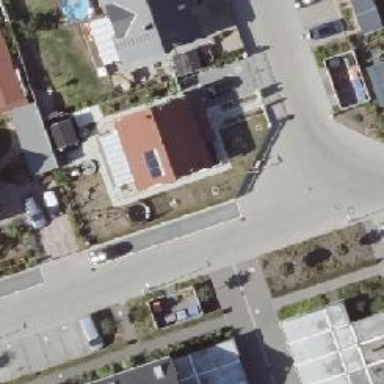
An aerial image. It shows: Living street.